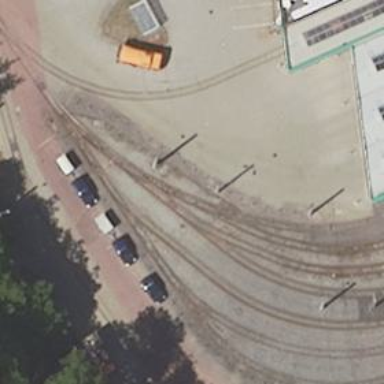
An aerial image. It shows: Level crossing along the railway.